Interaction volume radius: 10 \u00c5
Interaction volume height: 25 \u00c5
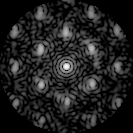
Disorder parameter: 0.4697